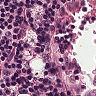
Metastatic tissue present: no